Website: apple
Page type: cart
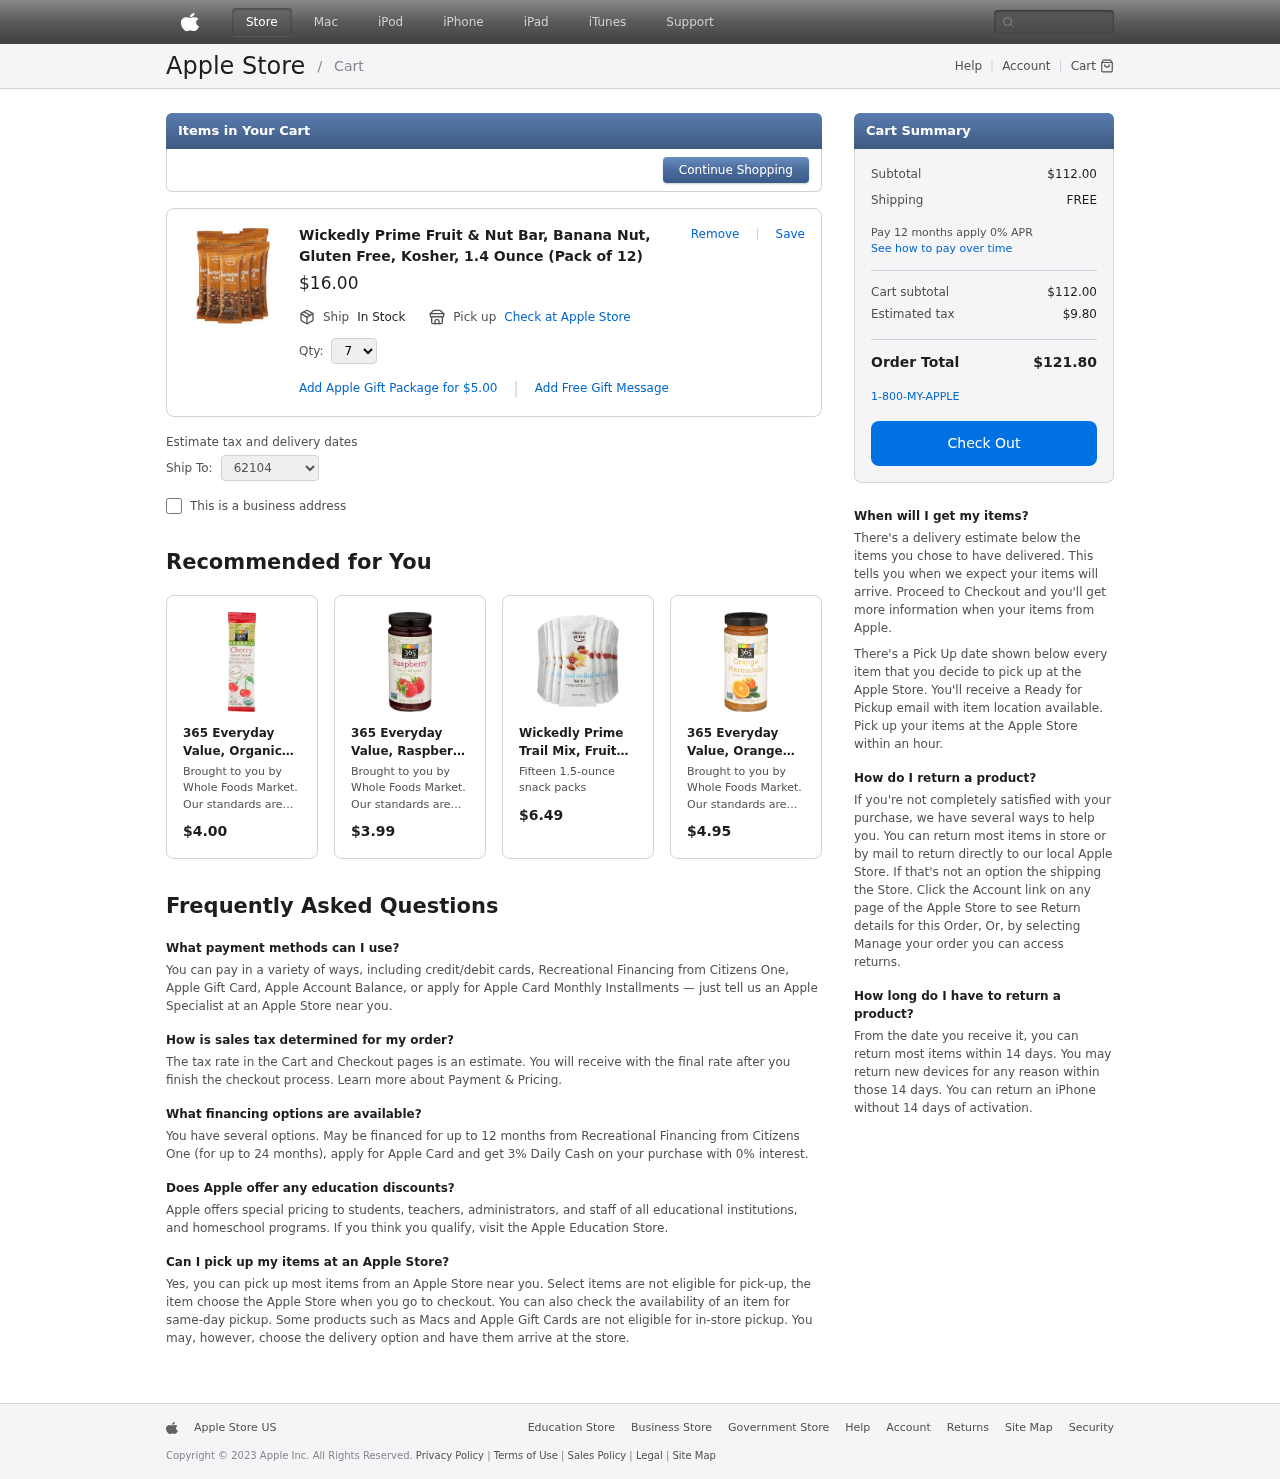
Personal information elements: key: PII_POSTCODE
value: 62104
Product elements: key: PRODUCT1_NAME
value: Wickedly Prime Fruit & Nut Bar, Banana Nut, Gluten Free, Kosher, 1.4 Ounce (Pack of 12)
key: PRODUCT1_PRICE
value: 16
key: PRODUCT1_QUANTITY
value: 7
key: PRODUCT2_DESC
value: Brought to you by Whole Foods Market. Our standards are what set us apart, and our quality is what keeps us stocking pantries, fridges and freezers with the best natural and organic 365 Everyday Value
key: PRODUCT2_NAME
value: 365 Everyday Value, Organic Fruit Strip, Cherry, 0.65 oz
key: PRODUCT2_PRICE
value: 4
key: PRODUCT3_DESC
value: Brought to you by Whole Foods Market. Our standards are what set us apart, and our quality is what keeps us stocking pantries, fridges and freezers with the best natural and organic 365 Everyday Value
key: PRODUCT3_NAME
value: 365 Everyday Value, Raspberry Fruit Spread, 10 oz
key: PRODUCT3_PRICE
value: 3.99
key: PRODUCT4_DESC
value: Fifteen 1.5-ounce snack packs
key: PRODUCT4_NAME
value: Wickedly Prime Trail Mix, Fruit Cocktail, Snack Pack, 1.5 Ounce (Pack of 15)
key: PRODUCT4_PRICE
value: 6.49
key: PRODUCT5_DESC
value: Brought to you by Whole Foods Market. Our standards are what set us apart, and our quality is what keeps us stocking pantries, fridges and freezers with the best natural and organic 365 Everyday Value
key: PRODUCT5_NAME
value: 365 Everyday Value, Orange Marmalade Fruit Spread, 10 oz
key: PRODUCT5_PRICE
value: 4.95
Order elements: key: ORDER_SUBTOTAL
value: $112.00
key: ORDER_SHIPPING_COST
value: FREE
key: ORDER_SUBTOTAL2
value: $112.00
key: ORDER_TAX
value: $9.80
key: ORDER_TOTAL
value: $121.80